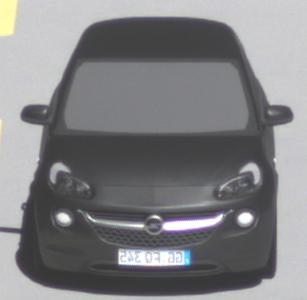
Make: Opel
Model: ADAM 1.2
Detailed model: ADAM
Model produced from: 2013/01
Model produced until: 2014/11
Doors: 3
Color: gray
Road condition: dry road
Daytime: midday
Contrast: high contrast